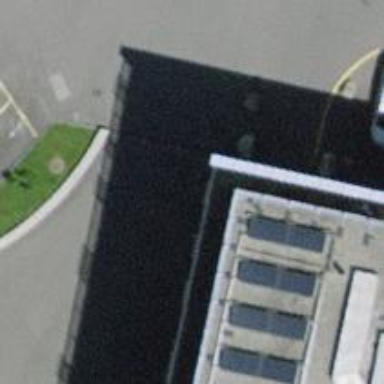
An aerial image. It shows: Bollard barrier.